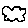
Label: cloud